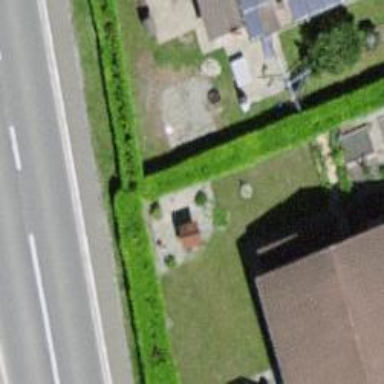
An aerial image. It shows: Hedge barrier.